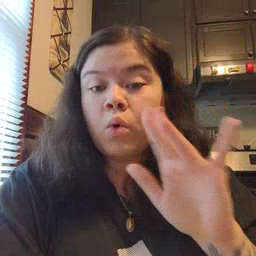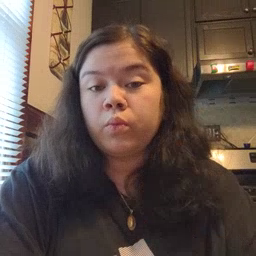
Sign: snow